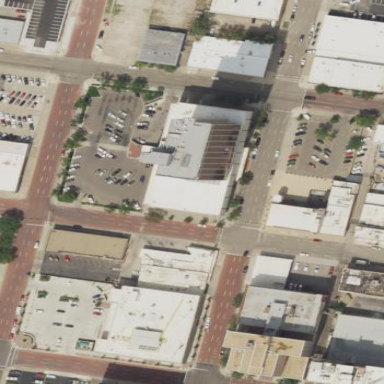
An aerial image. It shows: Commercial building.